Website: lowes
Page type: customer-info-address
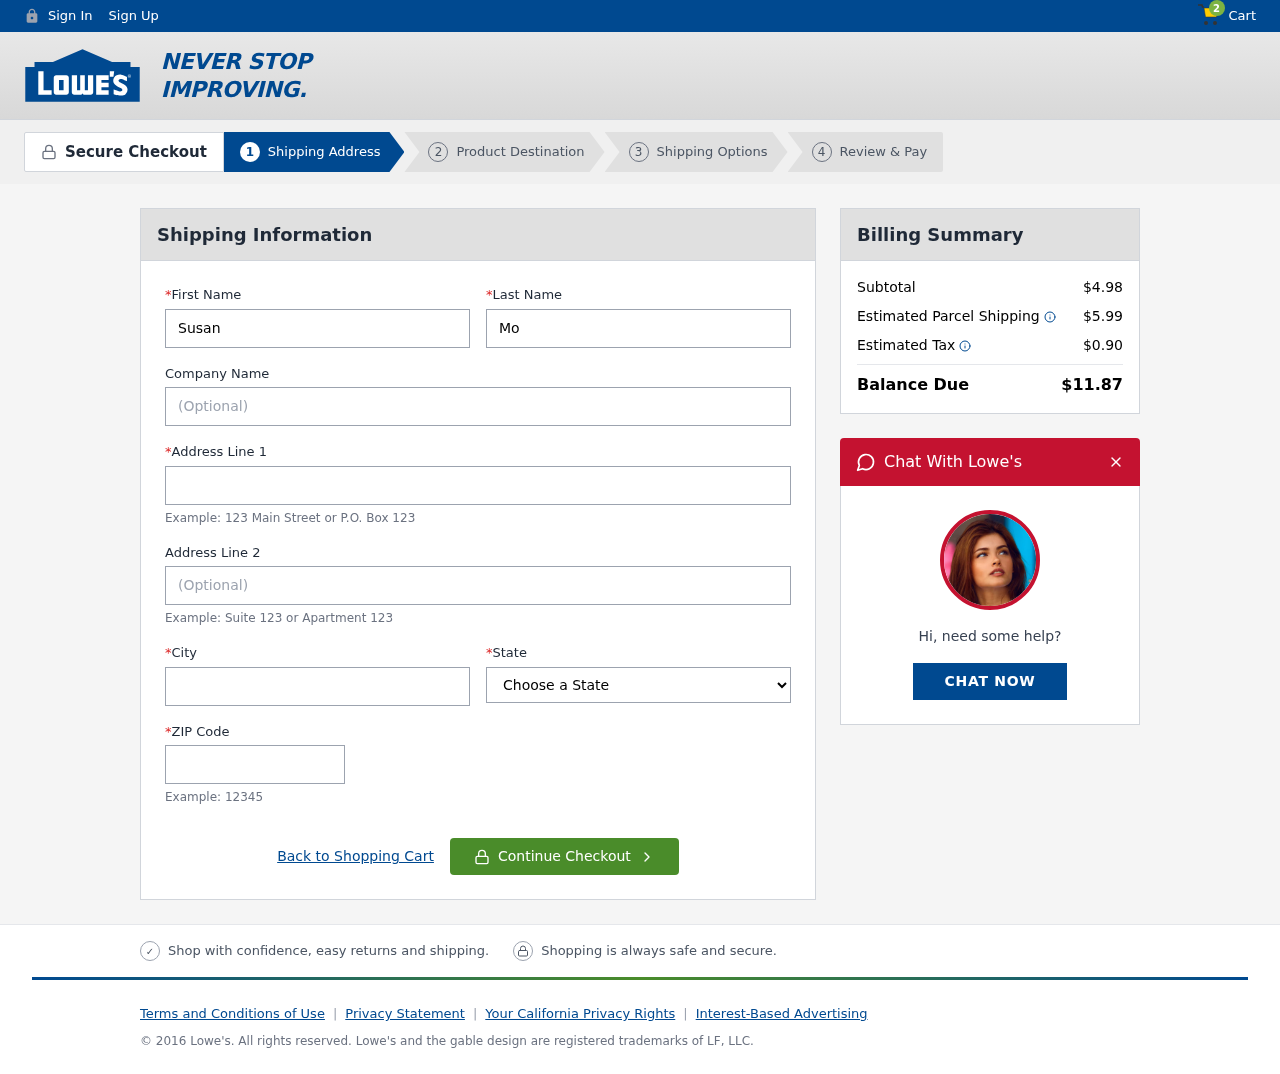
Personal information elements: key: PII_CITY
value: Lake Leeville
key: PII_FIRSTNAME
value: Susan
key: PII_LASTNAME
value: Morales
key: PII_POSTCODE
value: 31147
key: PII_STATE
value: FM
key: PII_STREET
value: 81027 Jackson Rue
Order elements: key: ORDER_NUM_ITEMS
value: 2
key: ORDER_SUBTOTAL
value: $4.98
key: ORDER_SHIPPING_COST
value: $5.99
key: ORDER_TAX
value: $0.90
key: ORDER_TOTAL
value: $11.87